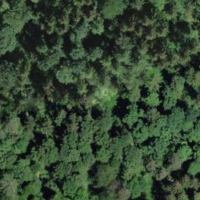
EUNIS habitat code: 44
Species observed at this site:
Lonicera acuminata